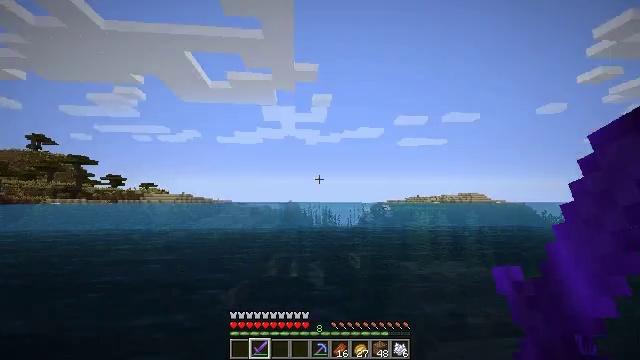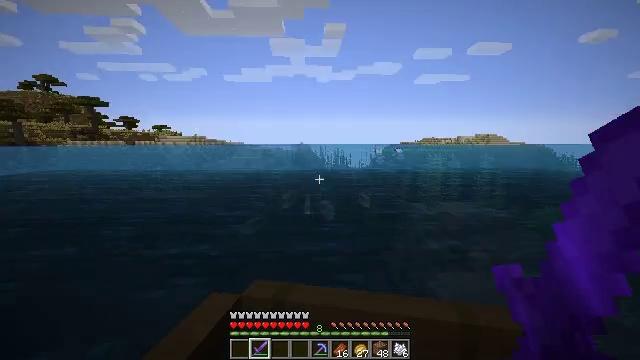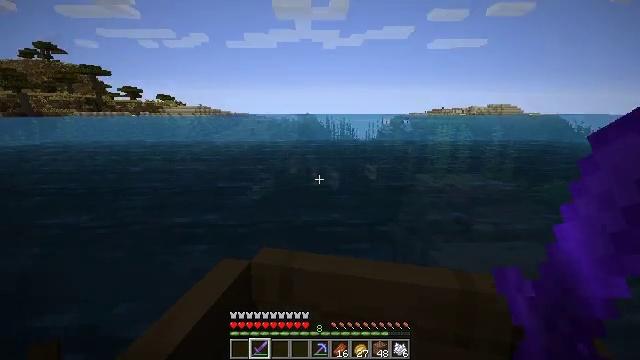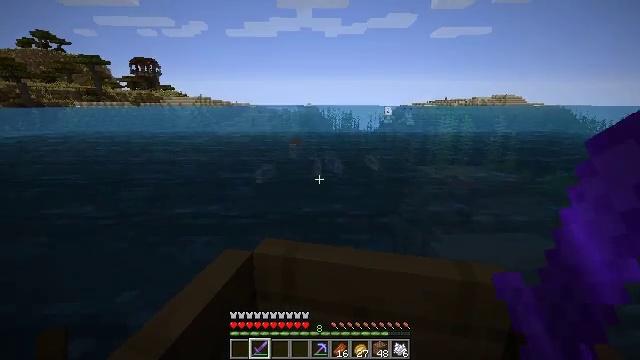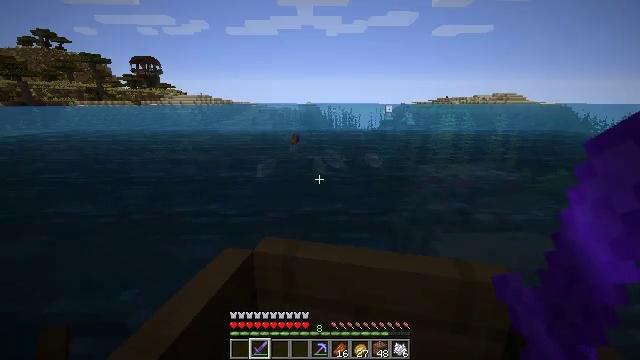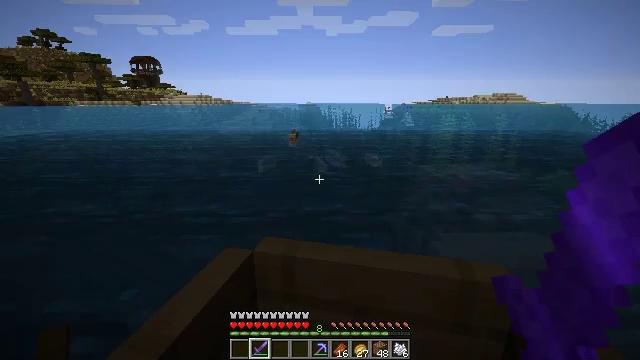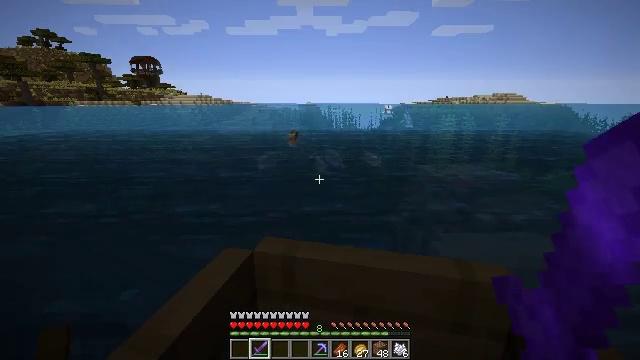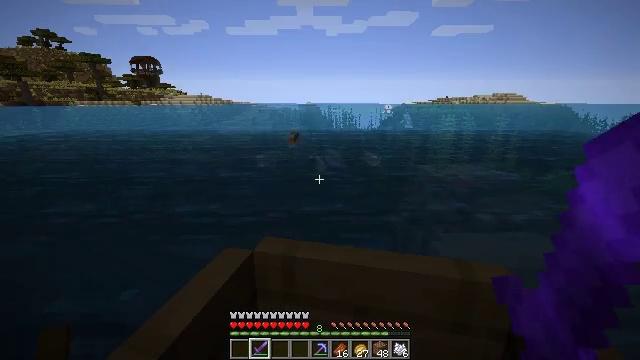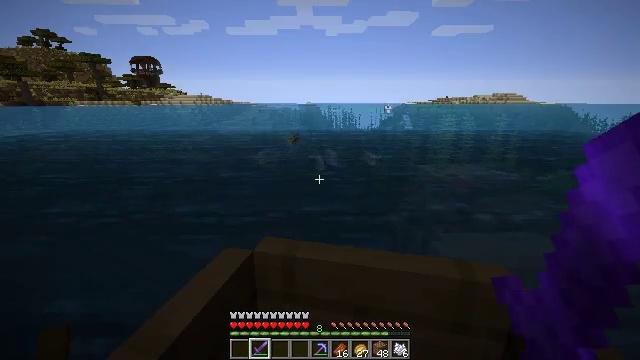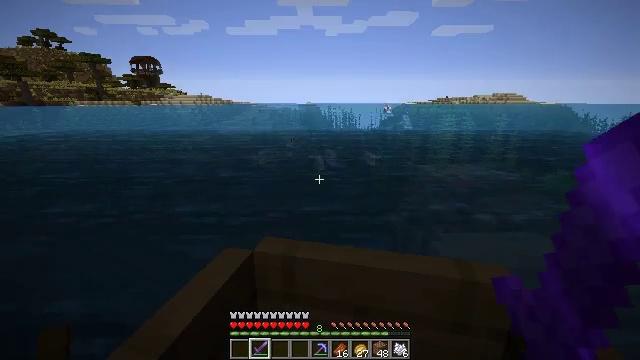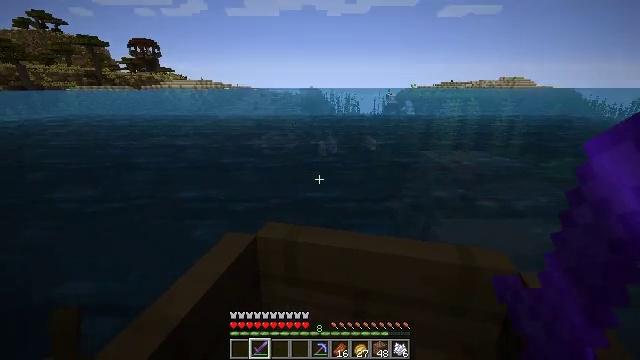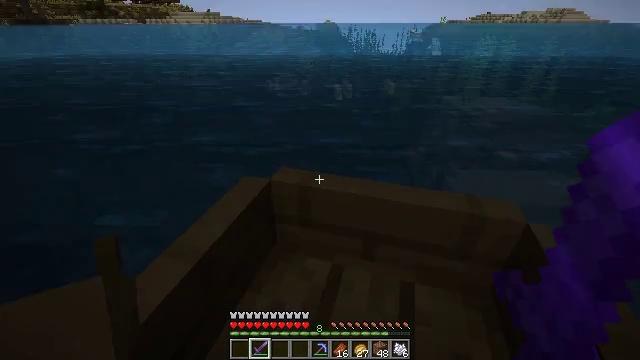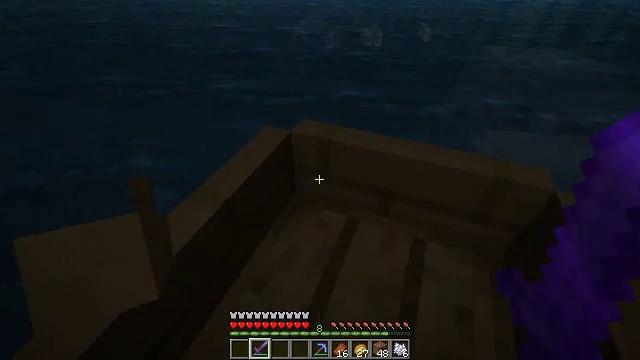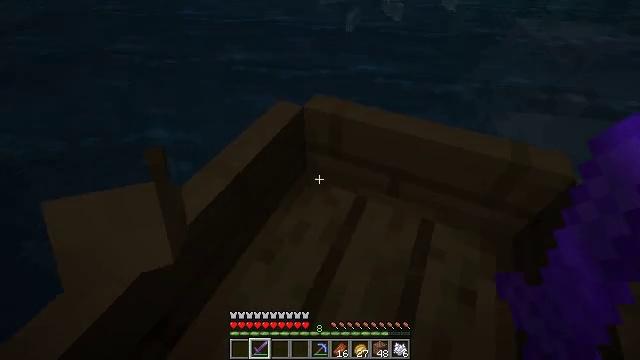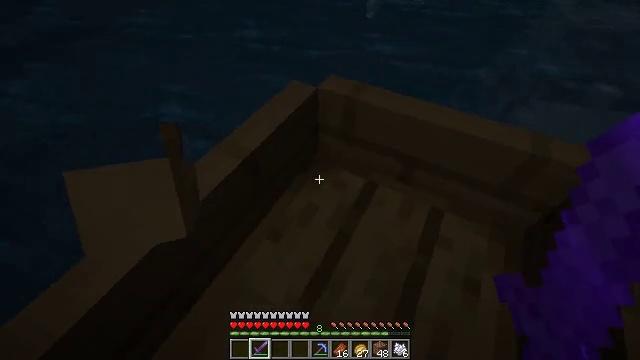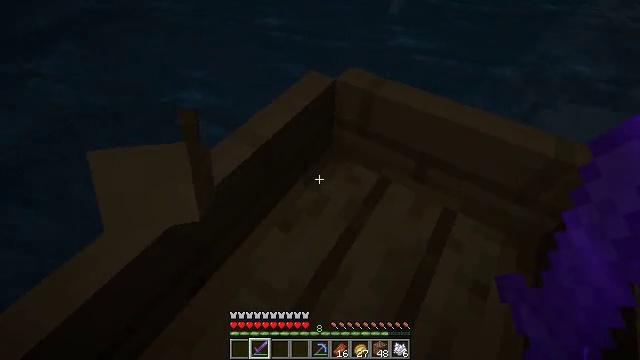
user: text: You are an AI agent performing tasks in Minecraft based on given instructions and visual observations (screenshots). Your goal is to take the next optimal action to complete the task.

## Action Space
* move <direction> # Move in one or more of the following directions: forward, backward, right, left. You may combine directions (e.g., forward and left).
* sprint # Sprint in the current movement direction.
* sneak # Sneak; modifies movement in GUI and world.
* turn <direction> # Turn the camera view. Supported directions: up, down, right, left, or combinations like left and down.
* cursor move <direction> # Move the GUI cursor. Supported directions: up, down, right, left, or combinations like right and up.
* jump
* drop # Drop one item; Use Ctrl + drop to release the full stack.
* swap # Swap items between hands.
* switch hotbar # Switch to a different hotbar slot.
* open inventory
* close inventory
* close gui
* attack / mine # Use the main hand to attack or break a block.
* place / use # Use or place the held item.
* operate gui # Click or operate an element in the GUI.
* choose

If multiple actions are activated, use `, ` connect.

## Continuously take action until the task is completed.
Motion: motion action
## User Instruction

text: Collect the grass from the surface.
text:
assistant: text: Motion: turn left and down
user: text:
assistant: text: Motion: turn left and down
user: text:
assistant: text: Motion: turn down
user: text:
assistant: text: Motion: no_op
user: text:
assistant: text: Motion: no_op
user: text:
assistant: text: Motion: no_op
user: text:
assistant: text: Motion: no_op
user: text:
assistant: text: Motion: no_op
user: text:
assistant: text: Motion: no_op
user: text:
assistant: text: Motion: turn down
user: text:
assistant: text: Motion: turn left and down
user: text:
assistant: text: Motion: turn left and down
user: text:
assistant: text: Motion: turn left and down
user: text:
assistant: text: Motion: turn left and down
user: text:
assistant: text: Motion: turn left and down
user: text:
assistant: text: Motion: turn left
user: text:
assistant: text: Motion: turn left
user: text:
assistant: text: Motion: turn left
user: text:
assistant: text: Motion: turn left and up
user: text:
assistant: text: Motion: turn left and up
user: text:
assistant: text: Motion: turn left and up
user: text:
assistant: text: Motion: turn left and up
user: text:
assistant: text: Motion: turn left and up
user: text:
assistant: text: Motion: turn up
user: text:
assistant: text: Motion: no_op
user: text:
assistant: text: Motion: no_op
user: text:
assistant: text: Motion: no_op
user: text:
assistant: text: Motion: no_op
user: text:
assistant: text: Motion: move left
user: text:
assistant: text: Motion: move left